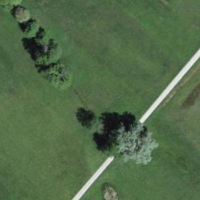
EUNIS habitat code: 23
Species observed at this site:
Lysimachia vulgaris
Angelica sylvestris
Rumex acetosa